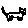
Label: cat